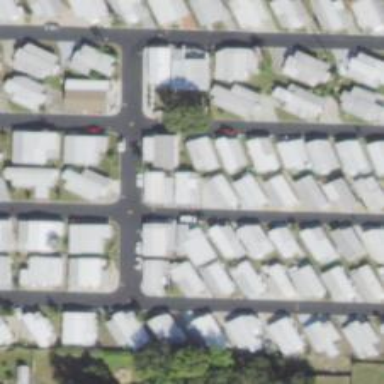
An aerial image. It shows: Mobile home.